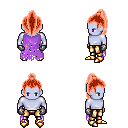
a pixel art fantasy rpg character, male body template, dark elf, purple skin, maroon tattered cape, gold greaves, red long topknot hairstyle, metal gloves, gold boots, four views (front, back, left, right), 2x2 character sprite sheet, small pixel art, hard edges, no anti-aliasing